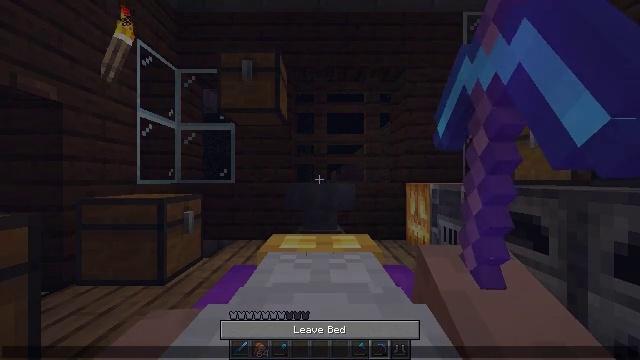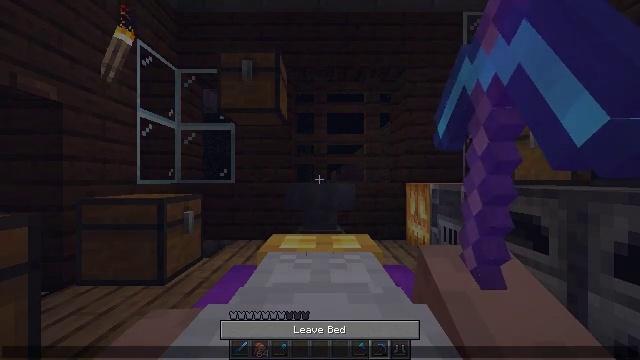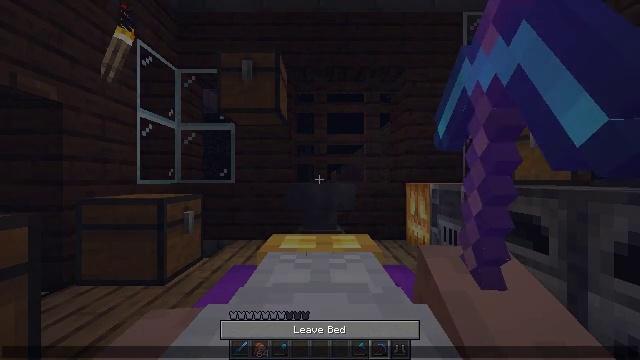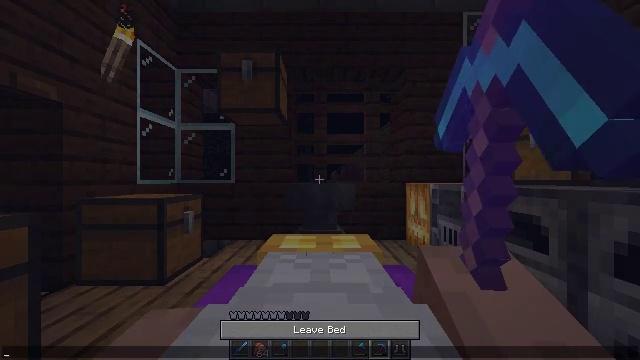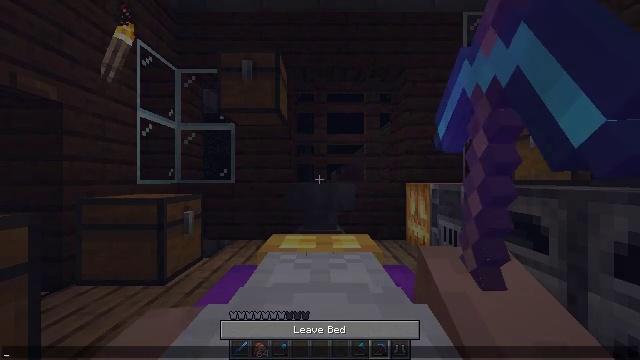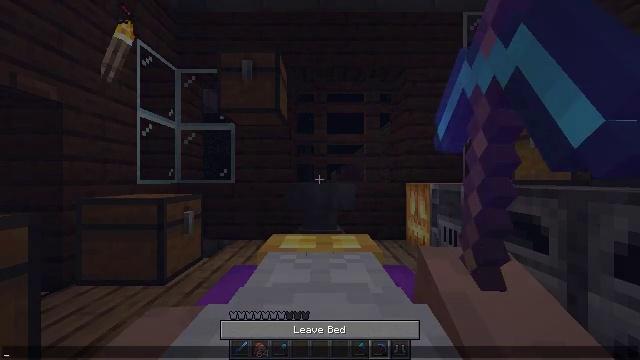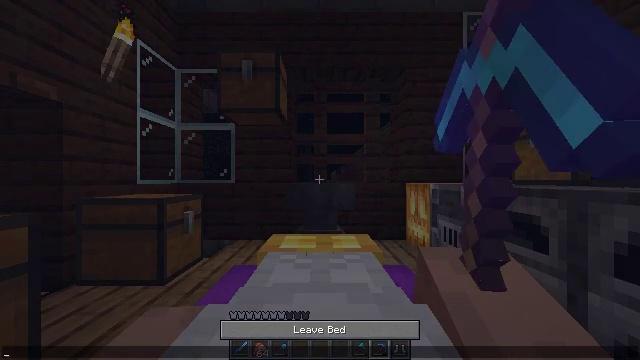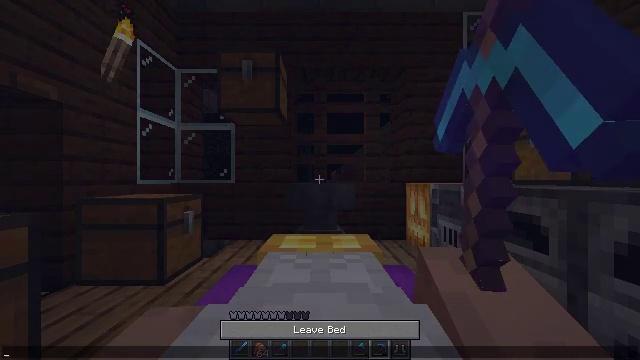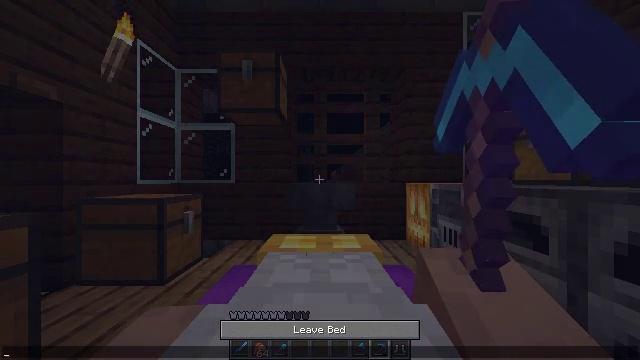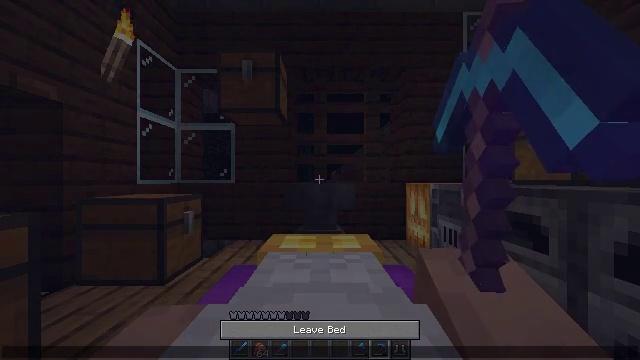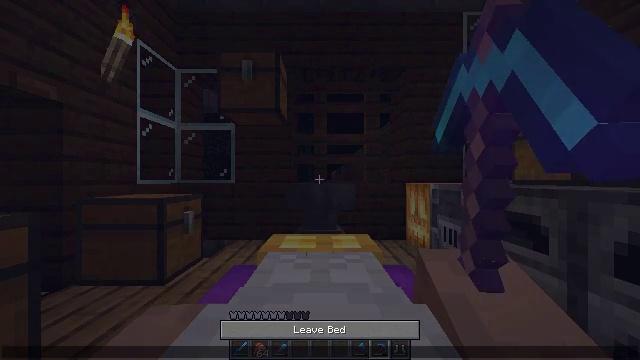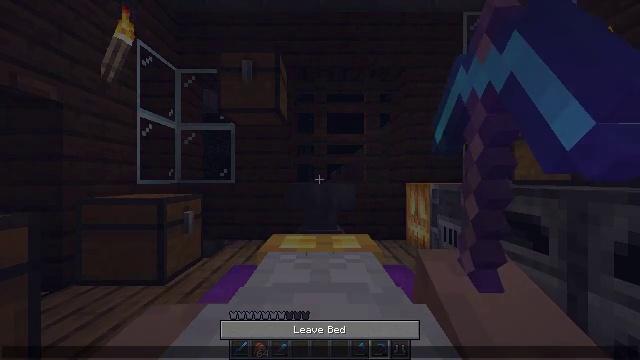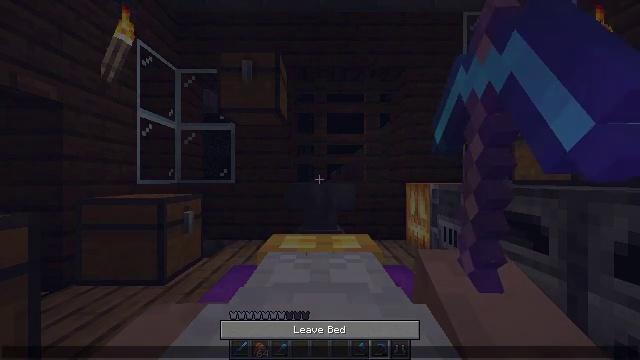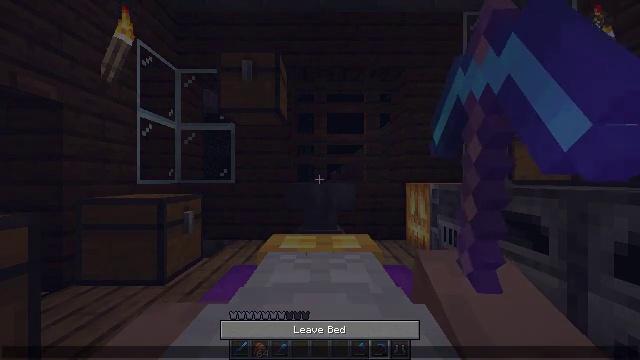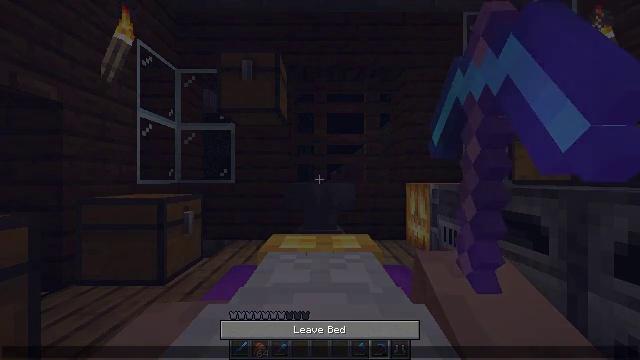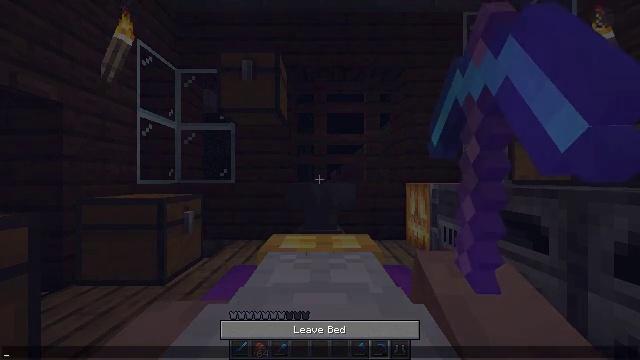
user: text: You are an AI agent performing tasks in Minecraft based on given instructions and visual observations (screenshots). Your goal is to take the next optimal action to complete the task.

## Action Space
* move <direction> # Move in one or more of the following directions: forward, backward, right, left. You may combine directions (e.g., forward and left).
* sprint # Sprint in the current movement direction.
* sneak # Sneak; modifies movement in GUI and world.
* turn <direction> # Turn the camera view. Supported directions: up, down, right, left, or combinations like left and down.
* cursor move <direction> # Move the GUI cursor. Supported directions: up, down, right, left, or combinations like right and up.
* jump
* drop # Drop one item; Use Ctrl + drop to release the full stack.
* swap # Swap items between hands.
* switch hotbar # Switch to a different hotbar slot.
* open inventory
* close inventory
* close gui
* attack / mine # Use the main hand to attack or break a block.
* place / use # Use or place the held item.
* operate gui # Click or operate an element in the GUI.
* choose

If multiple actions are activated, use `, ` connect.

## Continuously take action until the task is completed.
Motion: motion action
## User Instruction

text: Punch the spruce leaves to get saplings.
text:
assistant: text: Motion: no_op
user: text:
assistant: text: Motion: no_op
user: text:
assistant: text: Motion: no_op
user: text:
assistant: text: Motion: no_op
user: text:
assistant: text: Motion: no_op
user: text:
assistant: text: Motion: no_op
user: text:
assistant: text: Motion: no_op
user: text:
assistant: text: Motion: no_op
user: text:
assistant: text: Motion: no_op
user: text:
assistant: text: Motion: no_op
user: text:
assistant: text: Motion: no_op
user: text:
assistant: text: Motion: no_op
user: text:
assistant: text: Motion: no_op
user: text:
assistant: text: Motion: no_op
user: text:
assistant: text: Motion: no_op
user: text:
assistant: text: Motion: no_op
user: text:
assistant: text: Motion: no_op
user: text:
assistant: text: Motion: no_op
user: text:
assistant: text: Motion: no_op
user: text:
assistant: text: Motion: no_op
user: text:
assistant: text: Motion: no_op
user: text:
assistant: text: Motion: no_op
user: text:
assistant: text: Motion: no_op
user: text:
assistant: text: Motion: no_op
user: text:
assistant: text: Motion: no_op
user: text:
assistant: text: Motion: no_op
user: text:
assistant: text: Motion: no_op
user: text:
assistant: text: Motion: no_op
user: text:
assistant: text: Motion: no_op
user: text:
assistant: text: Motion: no_op